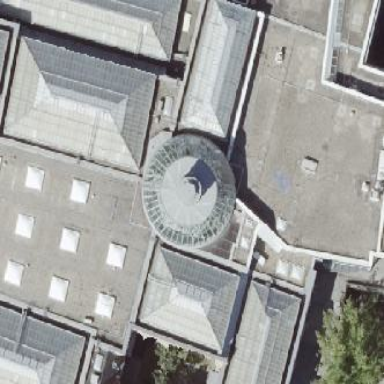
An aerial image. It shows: Building with glass roof. The building is grey with light blue roof.